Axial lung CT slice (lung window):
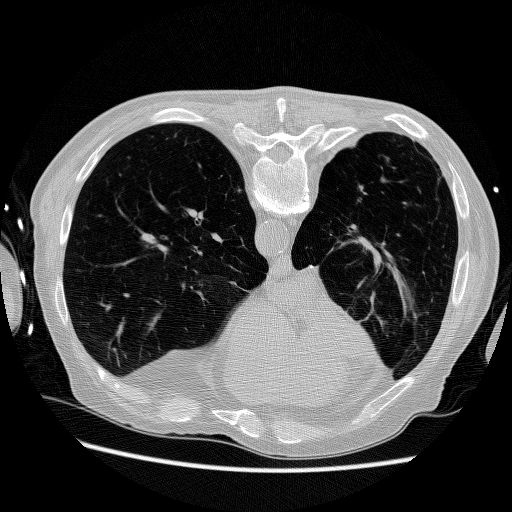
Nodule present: no